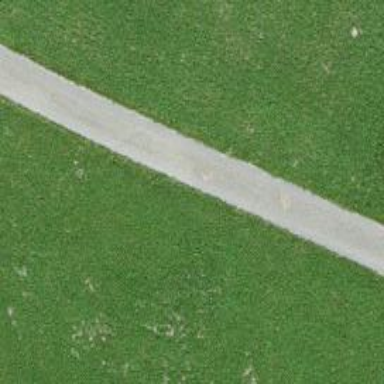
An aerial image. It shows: Service road with grade 1 tracktype.